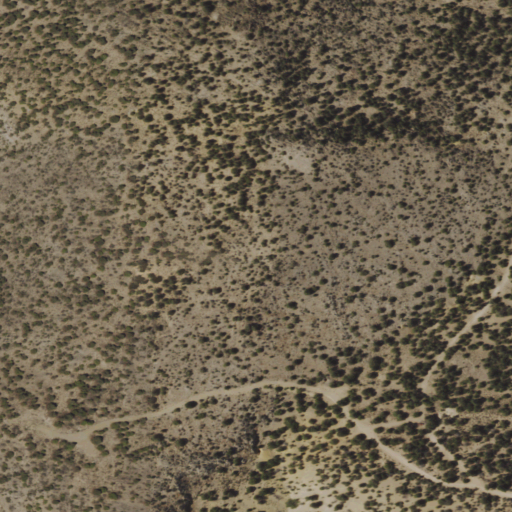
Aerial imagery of mountain in Nevada named Adams Hill containing shrub and evergreen forest